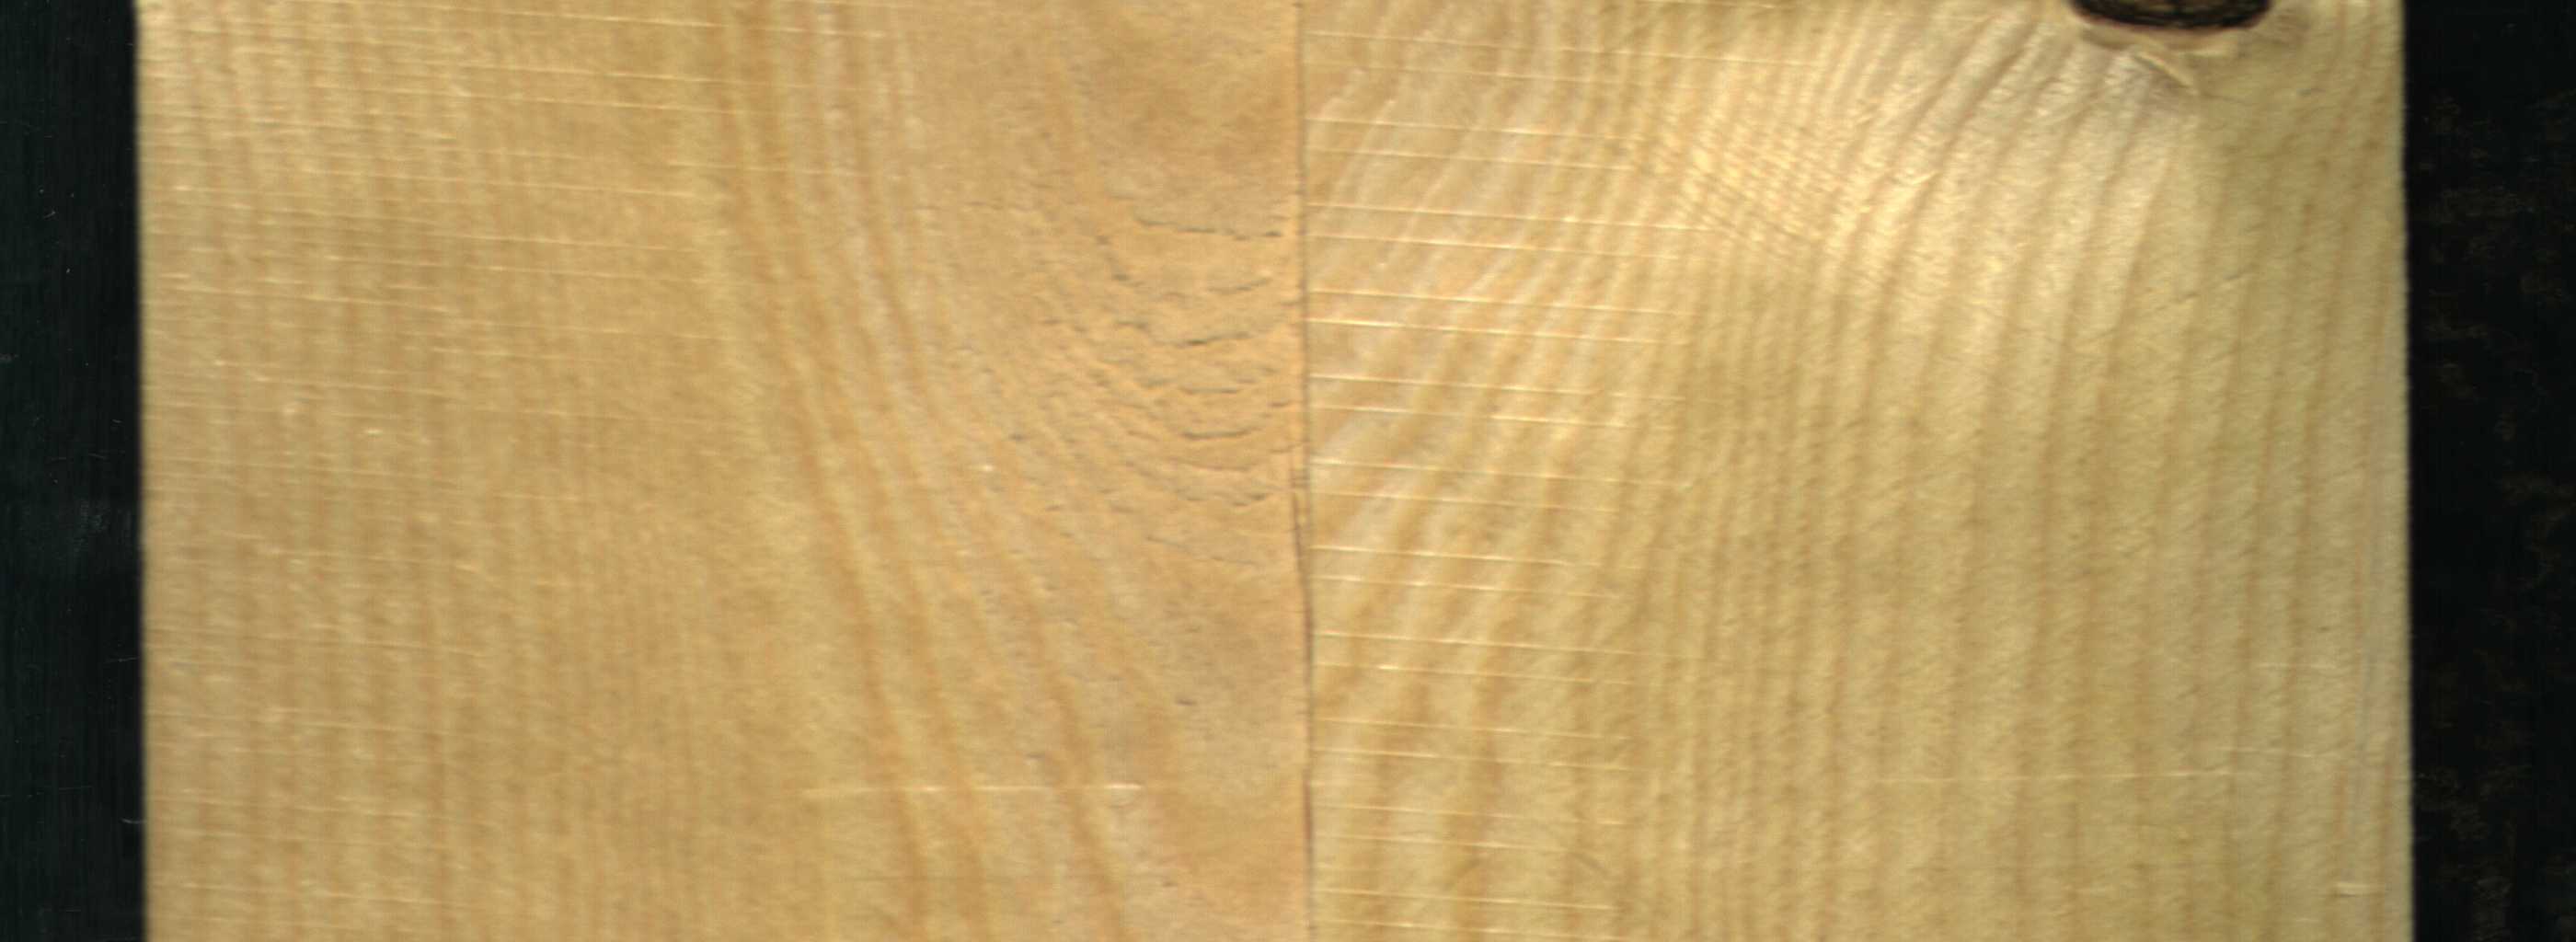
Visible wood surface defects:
Dead_Knot